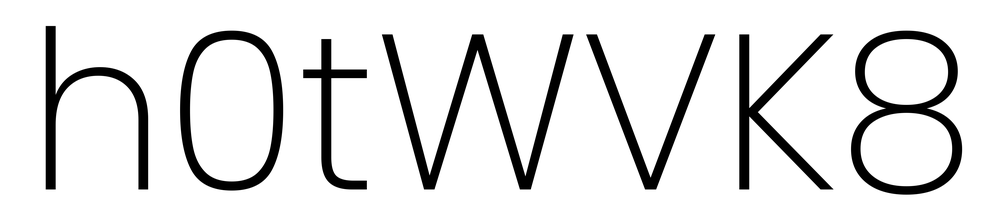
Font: Poppins-ExtraLight